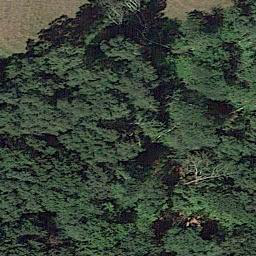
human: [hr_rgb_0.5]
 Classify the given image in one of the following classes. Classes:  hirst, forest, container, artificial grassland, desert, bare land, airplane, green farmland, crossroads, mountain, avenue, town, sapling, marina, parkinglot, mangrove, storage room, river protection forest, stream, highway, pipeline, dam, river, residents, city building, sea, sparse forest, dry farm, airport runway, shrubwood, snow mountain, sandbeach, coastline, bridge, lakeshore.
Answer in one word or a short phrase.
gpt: forest